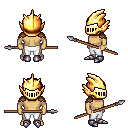
a pixel art fantasy rpg character, male body template, human, tanned skin, leather shoulder armor, white pants, ruby red plain hairstyle, gold helm, bracelets, metal boots, spear, four views (front, back, left, right), 2x2 character sprite sheet, small pixel art, hard edges, no anti-aliasing